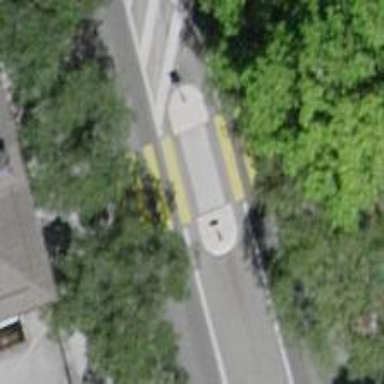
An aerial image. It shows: Marked crossing with pedestrian island.